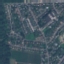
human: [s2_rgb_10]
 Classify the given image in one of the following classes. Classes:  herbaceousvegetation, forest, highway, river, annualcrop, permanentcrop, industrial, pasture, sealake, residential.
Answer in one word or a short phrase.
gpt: Residential